The plot is a time-scale (wavelet) decomposition of a bearing vibration signal. Based on the visible evidence, which condition applies: normal, inner_race, outer_race, ball?
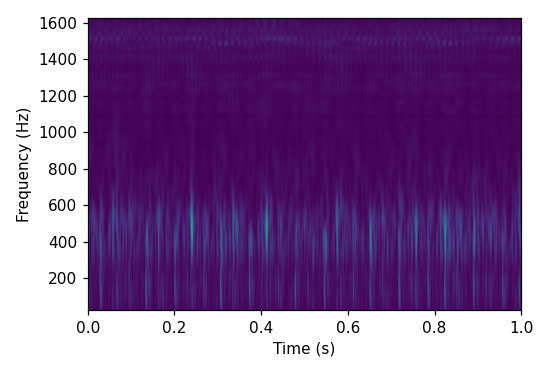
Answer: outer_race